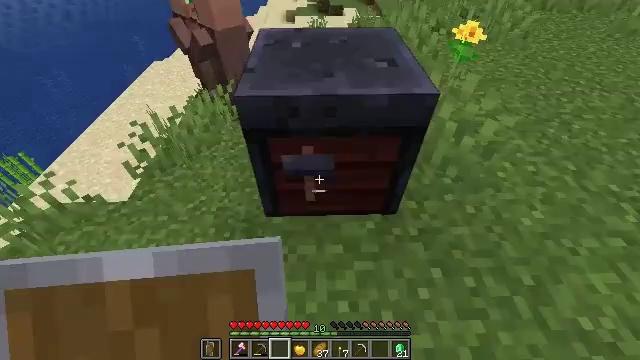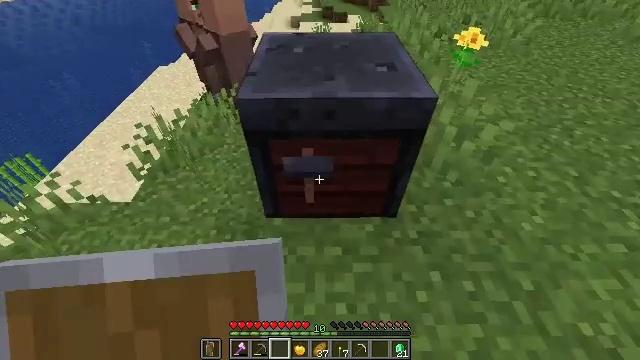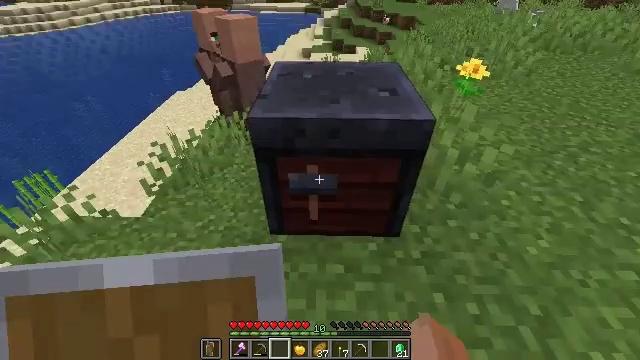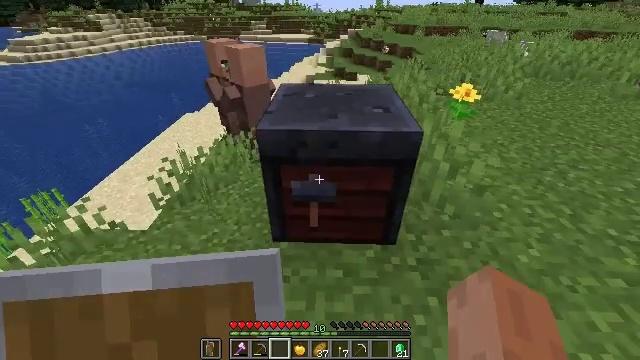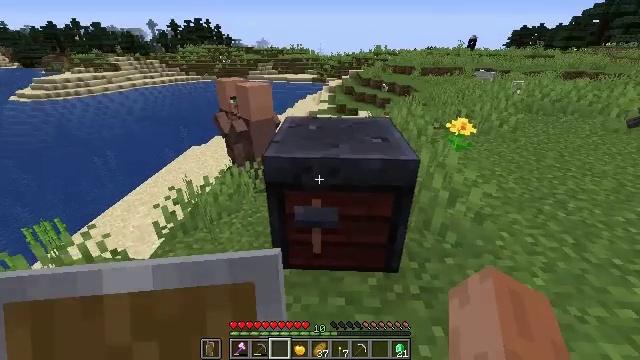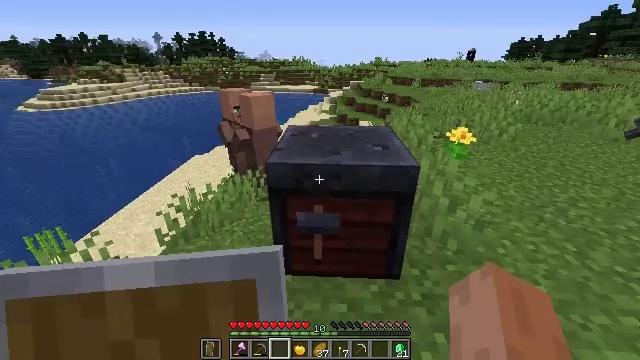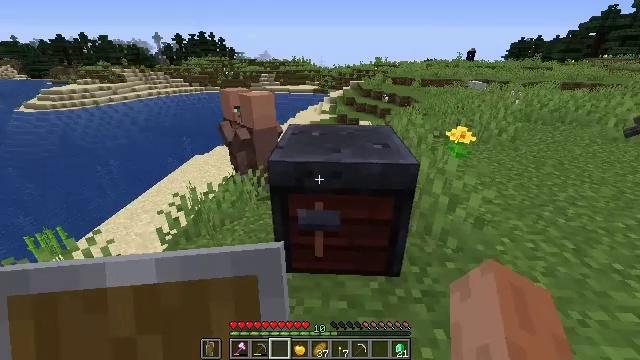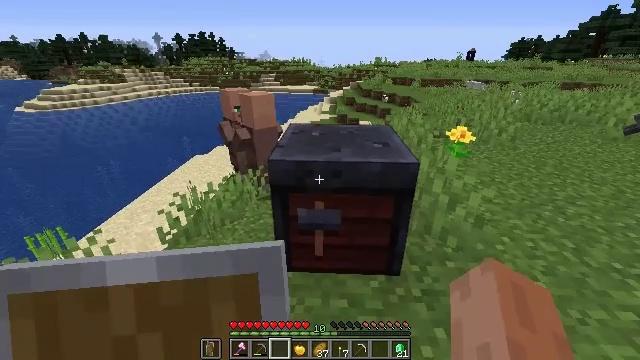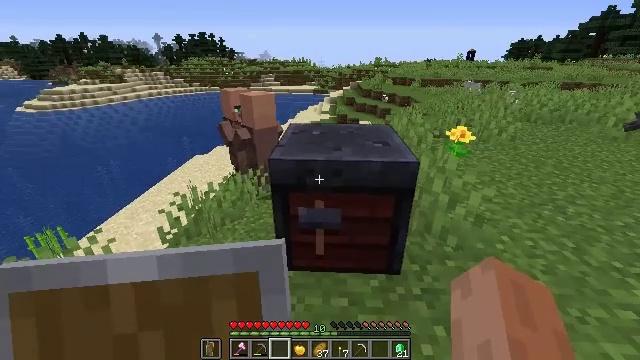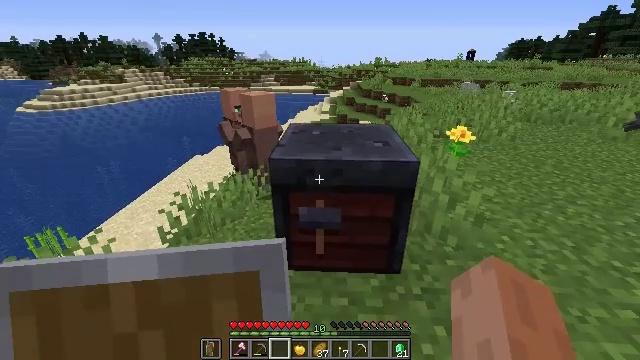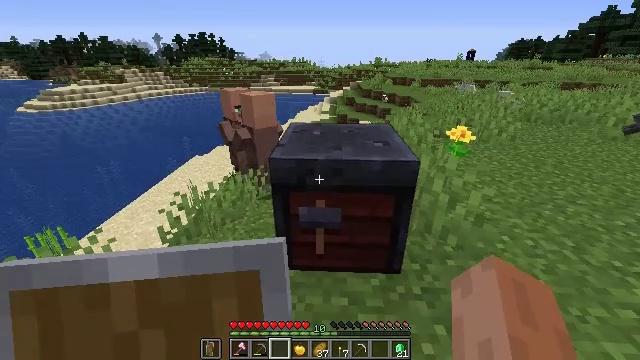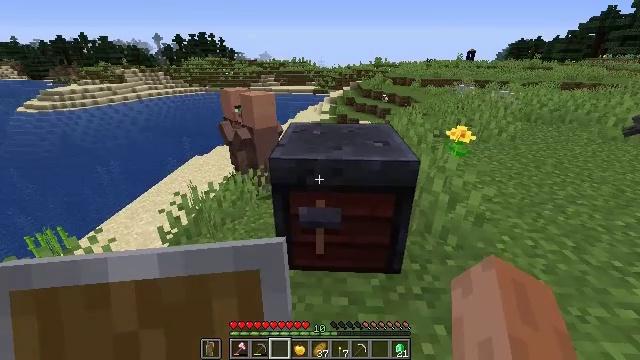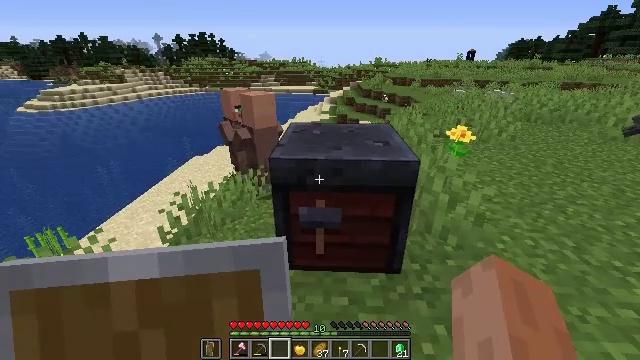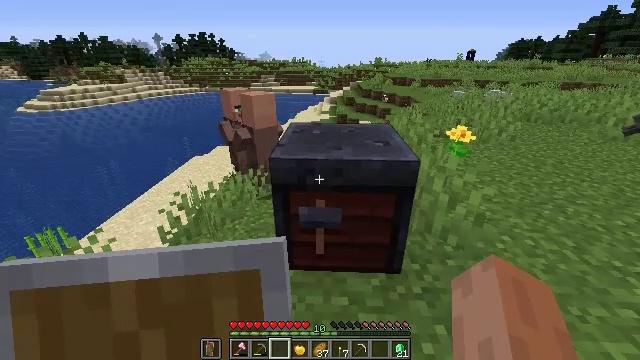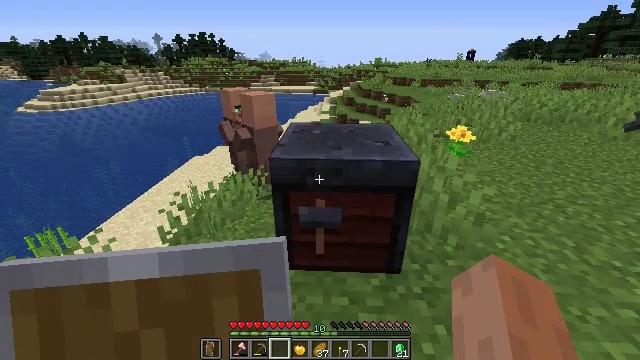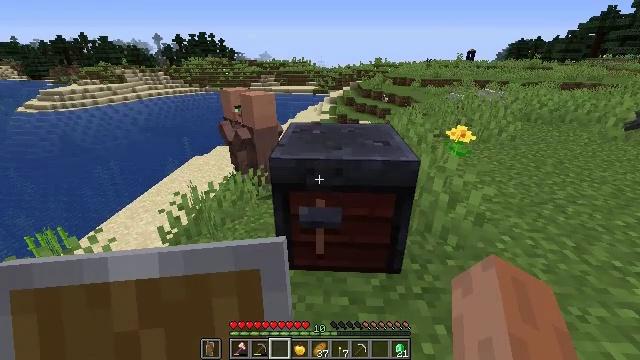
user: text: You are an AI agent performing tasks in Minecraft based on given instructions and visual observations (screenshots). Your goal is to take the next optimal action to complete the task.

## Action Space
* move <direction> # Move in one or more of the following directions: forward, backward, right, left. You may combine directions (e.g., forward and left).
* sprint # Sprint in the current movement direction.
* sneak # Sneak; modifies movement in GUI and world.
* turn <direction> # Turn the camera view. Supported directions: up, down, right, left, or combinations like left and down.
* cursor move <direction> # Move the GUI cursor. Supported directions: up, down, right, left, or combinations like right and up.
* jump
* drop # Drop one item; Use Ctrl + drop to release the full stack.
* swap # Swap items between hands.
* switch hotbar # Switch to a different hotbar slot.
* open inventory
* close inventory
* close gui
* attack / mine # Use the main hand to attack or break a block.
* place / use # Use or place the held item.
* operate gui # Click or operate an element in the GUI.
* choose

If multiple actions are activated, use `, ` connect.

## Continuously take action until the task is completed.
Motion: motion action
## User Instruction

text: Break the smithing table to move it.
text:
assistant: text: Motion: move back, turn up
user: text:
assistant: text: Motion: move back, turn left and up
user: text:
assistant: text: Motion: turn up
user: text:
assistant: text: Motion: turn up
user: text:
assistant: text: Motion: turn up
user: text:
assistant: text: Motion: no_op
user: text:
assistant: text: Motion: no_op
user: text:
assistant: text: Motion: no_op
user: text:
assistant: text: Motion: no_op
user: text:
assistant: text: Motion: no_op
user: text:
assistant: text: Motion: no_op
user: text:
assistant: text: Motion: no_op
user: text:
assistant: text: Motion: no_op
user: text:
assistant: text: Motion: no_op
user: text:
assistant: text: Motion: no_op
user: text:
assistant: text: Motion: no_op
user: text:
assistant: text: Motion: no_op
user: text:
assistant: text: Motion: no_op
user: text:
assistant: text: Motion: no_op
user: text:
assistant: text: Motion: no_op
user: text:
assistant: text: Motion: no_op
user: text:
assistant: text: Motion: no_op
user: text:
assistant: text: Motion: no_op
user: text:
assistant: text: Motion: no_op
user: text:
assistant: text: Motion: no_op
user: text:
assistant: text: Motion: no_op
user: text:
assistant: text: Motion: no_op
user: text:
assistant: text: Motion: no_op
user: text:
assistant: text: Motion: no_op
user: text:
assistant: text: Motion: no_op